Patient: sex M, age 80
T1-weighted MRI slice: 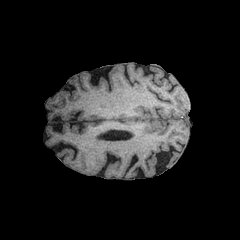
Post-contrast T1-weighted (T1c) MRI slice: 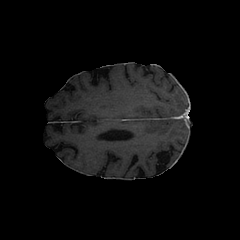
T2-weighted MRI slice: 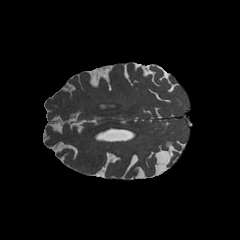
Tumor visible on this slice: no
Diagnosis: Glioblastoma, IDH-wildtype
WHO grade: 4